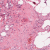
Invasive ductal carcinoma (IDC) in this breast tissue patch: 0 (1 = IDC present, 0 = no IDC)